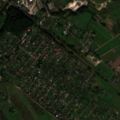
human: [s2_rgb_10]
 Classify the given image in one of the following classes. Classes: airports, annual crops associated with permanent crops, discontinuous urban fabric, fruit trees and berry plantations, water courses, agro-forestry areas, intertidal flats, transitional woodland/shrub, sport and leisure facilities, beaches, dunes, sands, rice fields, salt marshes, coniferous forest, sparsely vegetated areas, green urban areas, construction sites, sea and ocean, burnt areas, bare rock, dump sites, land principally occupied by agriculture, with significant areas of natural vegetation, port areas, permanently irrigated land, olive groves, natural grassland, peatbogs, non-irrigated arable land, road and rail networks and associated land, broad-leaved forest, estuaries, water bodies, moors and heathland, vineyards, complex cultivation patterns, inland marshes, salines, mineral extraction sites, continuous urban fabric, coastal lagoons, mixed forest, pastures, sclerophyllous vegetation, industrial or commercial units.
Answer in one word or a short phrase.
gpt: discontinuous urban fabric, industrial or commercial units, road and rail networks and associated land, green urban areas, non-irrigated arable land, complex cultivation patterns